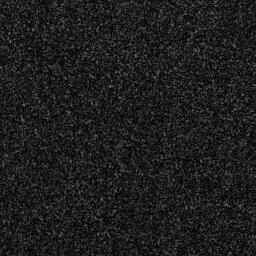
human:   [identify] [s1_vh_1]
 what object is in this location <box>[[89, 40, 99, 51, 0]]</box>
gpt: <ref>1 medium ship at the right</ref>